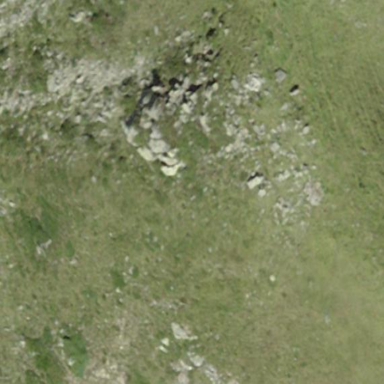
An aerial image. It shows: Landscape of bare rock.